Question: My CSS:
'''
<style type="text/css">
body {
-webkit-background-size: cover;
-moz-background-size: cover;
-o-background-size: cover;
background-size: cover;
background-image: url(images/angel-beats-bg1.jpg);
background-repeat: no-repeat;
margin: auto;
width: auto;
height: auto;
display: table;
text-align:center;
}
.TextBOx {
-moz-border-radius:10px;
-webkit-border-radius:10px;
border-radius:10px;
border: #solid 30px #000;
background-color: rgba(105,100,100,0.8);
width:auto;
height:auto;
margin: 0;
display:block;
}
</style>
'''
Let this picture explains everything:

I want the border of that semi transparent textbox to autofit with that content. How do I do that ? I've tried 'position:fixed;' but instead it screws up my page.
My complete script:
'''
<style type="text/css">
body {
-webkit-background-size: cover;
-moz-background-size: cover;
-o-background-size: cover;
background-size: cover;
background-image: url(images/angel-beats-bg1.jpg);
background-repeat: no-repeat;
margin: auto;
width: auto;
height: auto;
display: table;
text-align:center;
}
.TextBox {
-moz-border-radius:10px;
-webkit-border-radius:10px;
border-radius:10px;
border: #solid 30px #000;
background-color: rgba(105,100,100,0.8);
width:auto;
height:auto;
margin: 0;
z-index:-1;
display:block;
text-align:center;
position:relative;
}
</style>
<body>
<img src="images/header.png" alt="OpenWrt Gratisan"><br>
<strong>
<p>
<a href="status.php" title=""><font color="red">Status</font></a> |
<a href="wget.php" title=""><font color="red">Wget WebUI</font></a> |
<a href="putty.html" title=""><font color="red">Terminal</font></a> |
<a href="wifi.php" title=""><font color="red">WIFI</font></a> |
<a href="ch_pass.php" title=""><font color="red">Password</font></a> |
<a href="profile.php" title=""><font color="red">Profile</font></a> |
<a href="vpn.php" title=""><font color="red">Accounts</font></a> |
<a href="ussd.php" title=""><font color="red">USSD</font></a> |
<a href="sms_in.php" title=""><font color="red">Inbox SMS</font></a> |
<a href="sms_send.php" title=""><font color="red">Send SMS</font></a> |
</p>
<p>
<a href="vpn_log.php" title=""><font color="red">VPN log</font></a> |
<a href="restart_log.php" title=""><font color="red">Restart Log</font></a> |
<a href="wget_log.php" title=""><font color="red">Wget Log</font></a> |
<a href="dial_log.php" title=""><font color="red">Dial Log</font></a> |
<a href="about.php" title=""><font color="red">About</font></a>
</p>
</font></strong>
<br><br><br>
<div class="TextBox">';
MY CONTENT GOES HERE
</div>
.....
'''
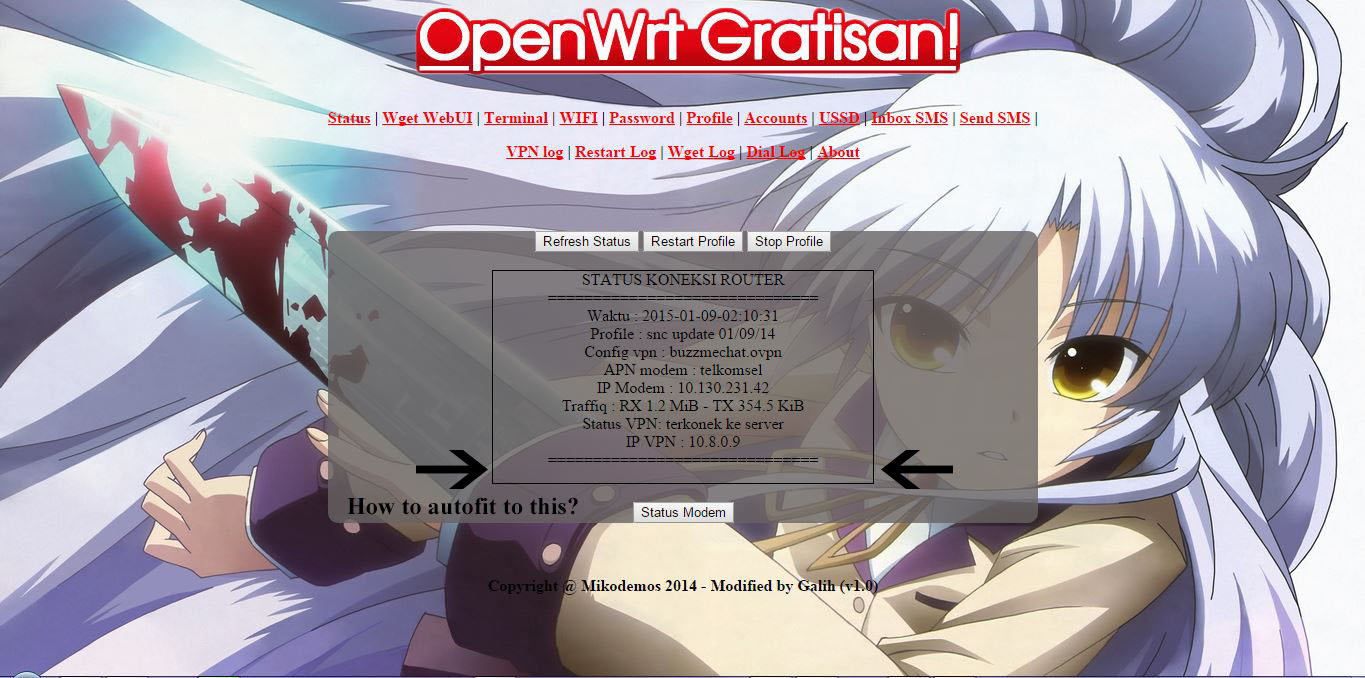
Answer: The solution is to set it to 'display: inline-block'.
Quote from this : <URL>
You will be able to center it by setting 'text-align: center;' on the parent element.
(also check if you have any padding on that element)
PS : take the habit to post some code or a fiddle, it's easier to get the context of your question